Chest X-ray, PA view. Patient: 24 years old, sex M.
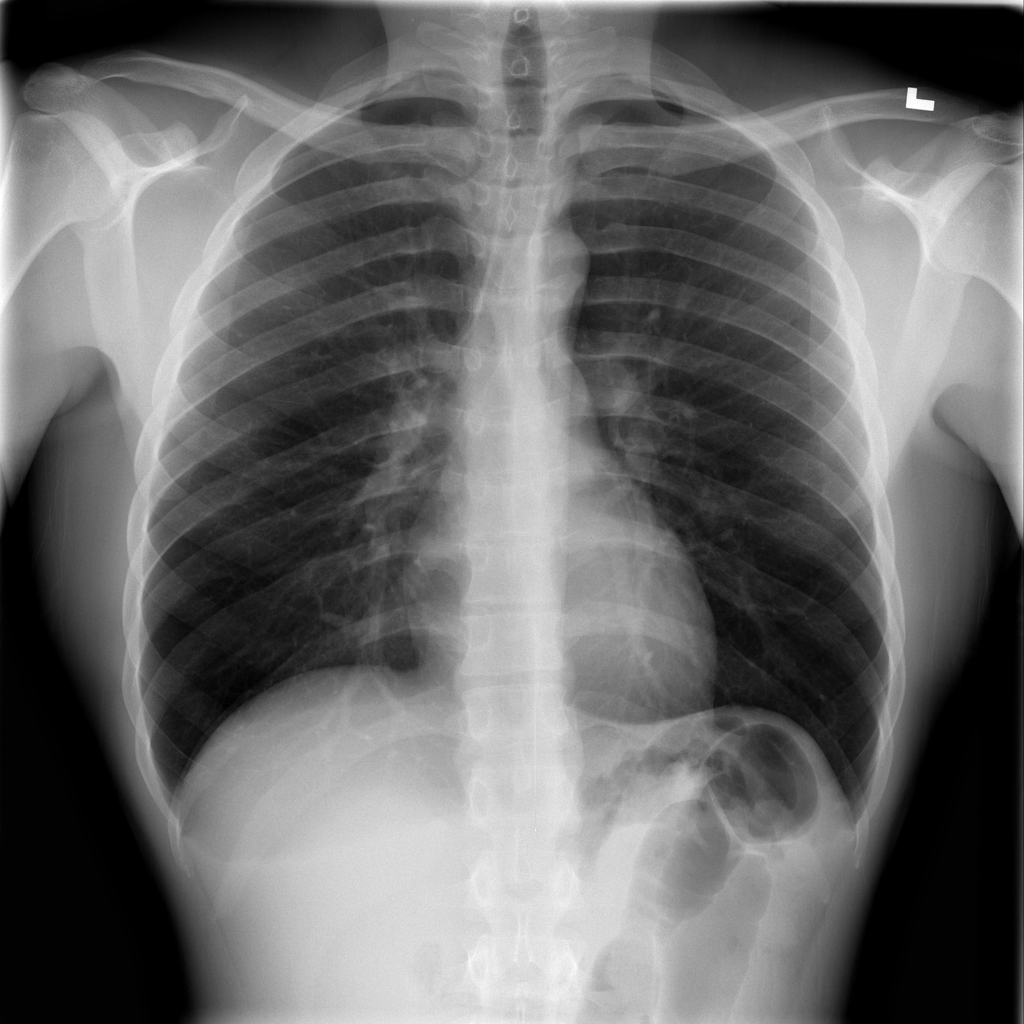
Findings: No Finding